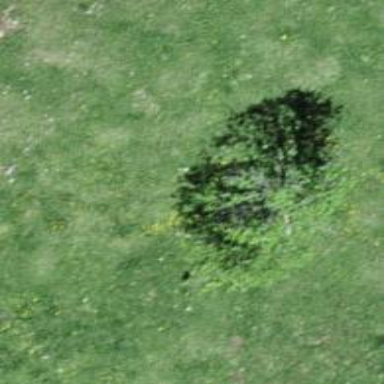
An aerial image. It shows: Needle-leaved tree in natural setting.